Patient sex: M
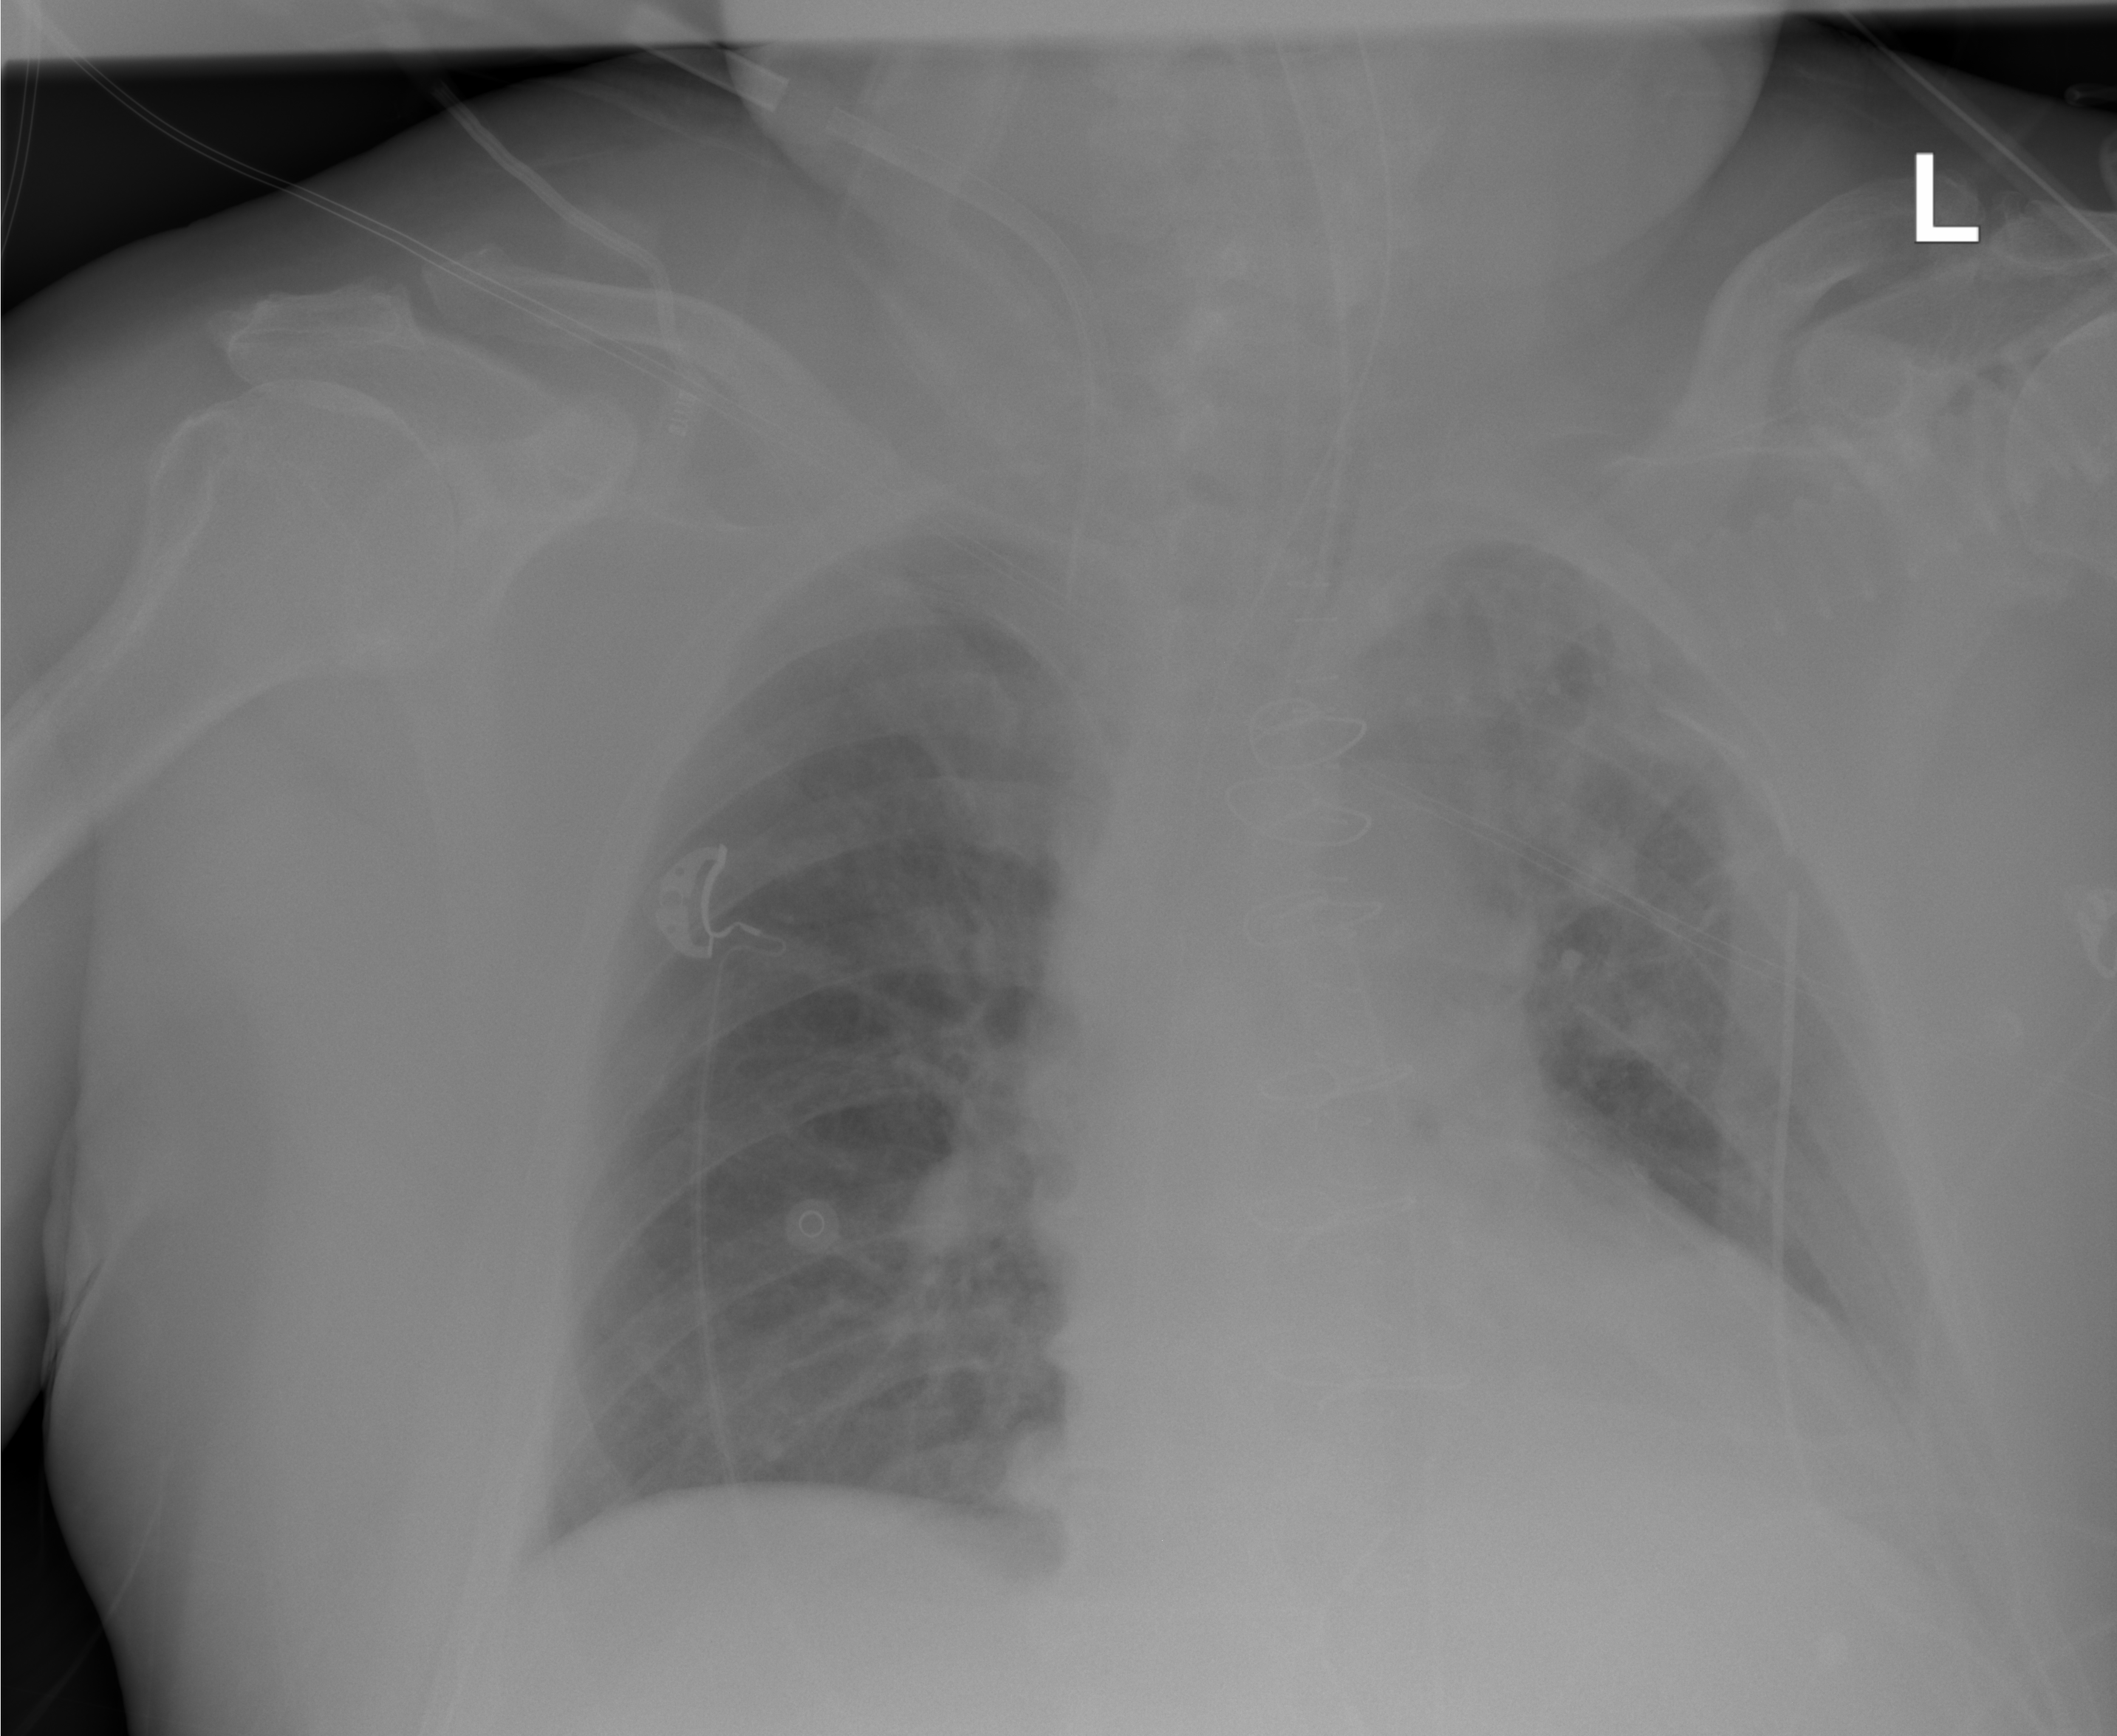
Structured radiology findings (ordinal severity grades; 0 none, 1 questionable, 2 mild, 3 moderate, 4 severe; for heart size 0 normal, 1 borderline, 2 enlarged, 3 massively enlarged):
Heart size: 0
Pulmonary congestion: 0
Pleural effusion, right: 0
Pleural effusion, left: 1
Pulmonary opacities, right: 0
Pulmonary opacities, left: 0
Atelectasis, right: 0
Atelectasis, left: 2